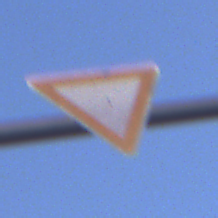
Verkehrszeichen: VorfahrtGewaehren
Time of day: SunriseSunset
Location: Outdoor (Nature)
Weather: Clear
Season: NotSpecified
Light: Natural